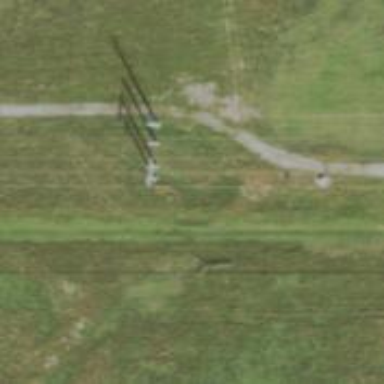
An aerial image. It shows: Power tower.